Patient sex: F
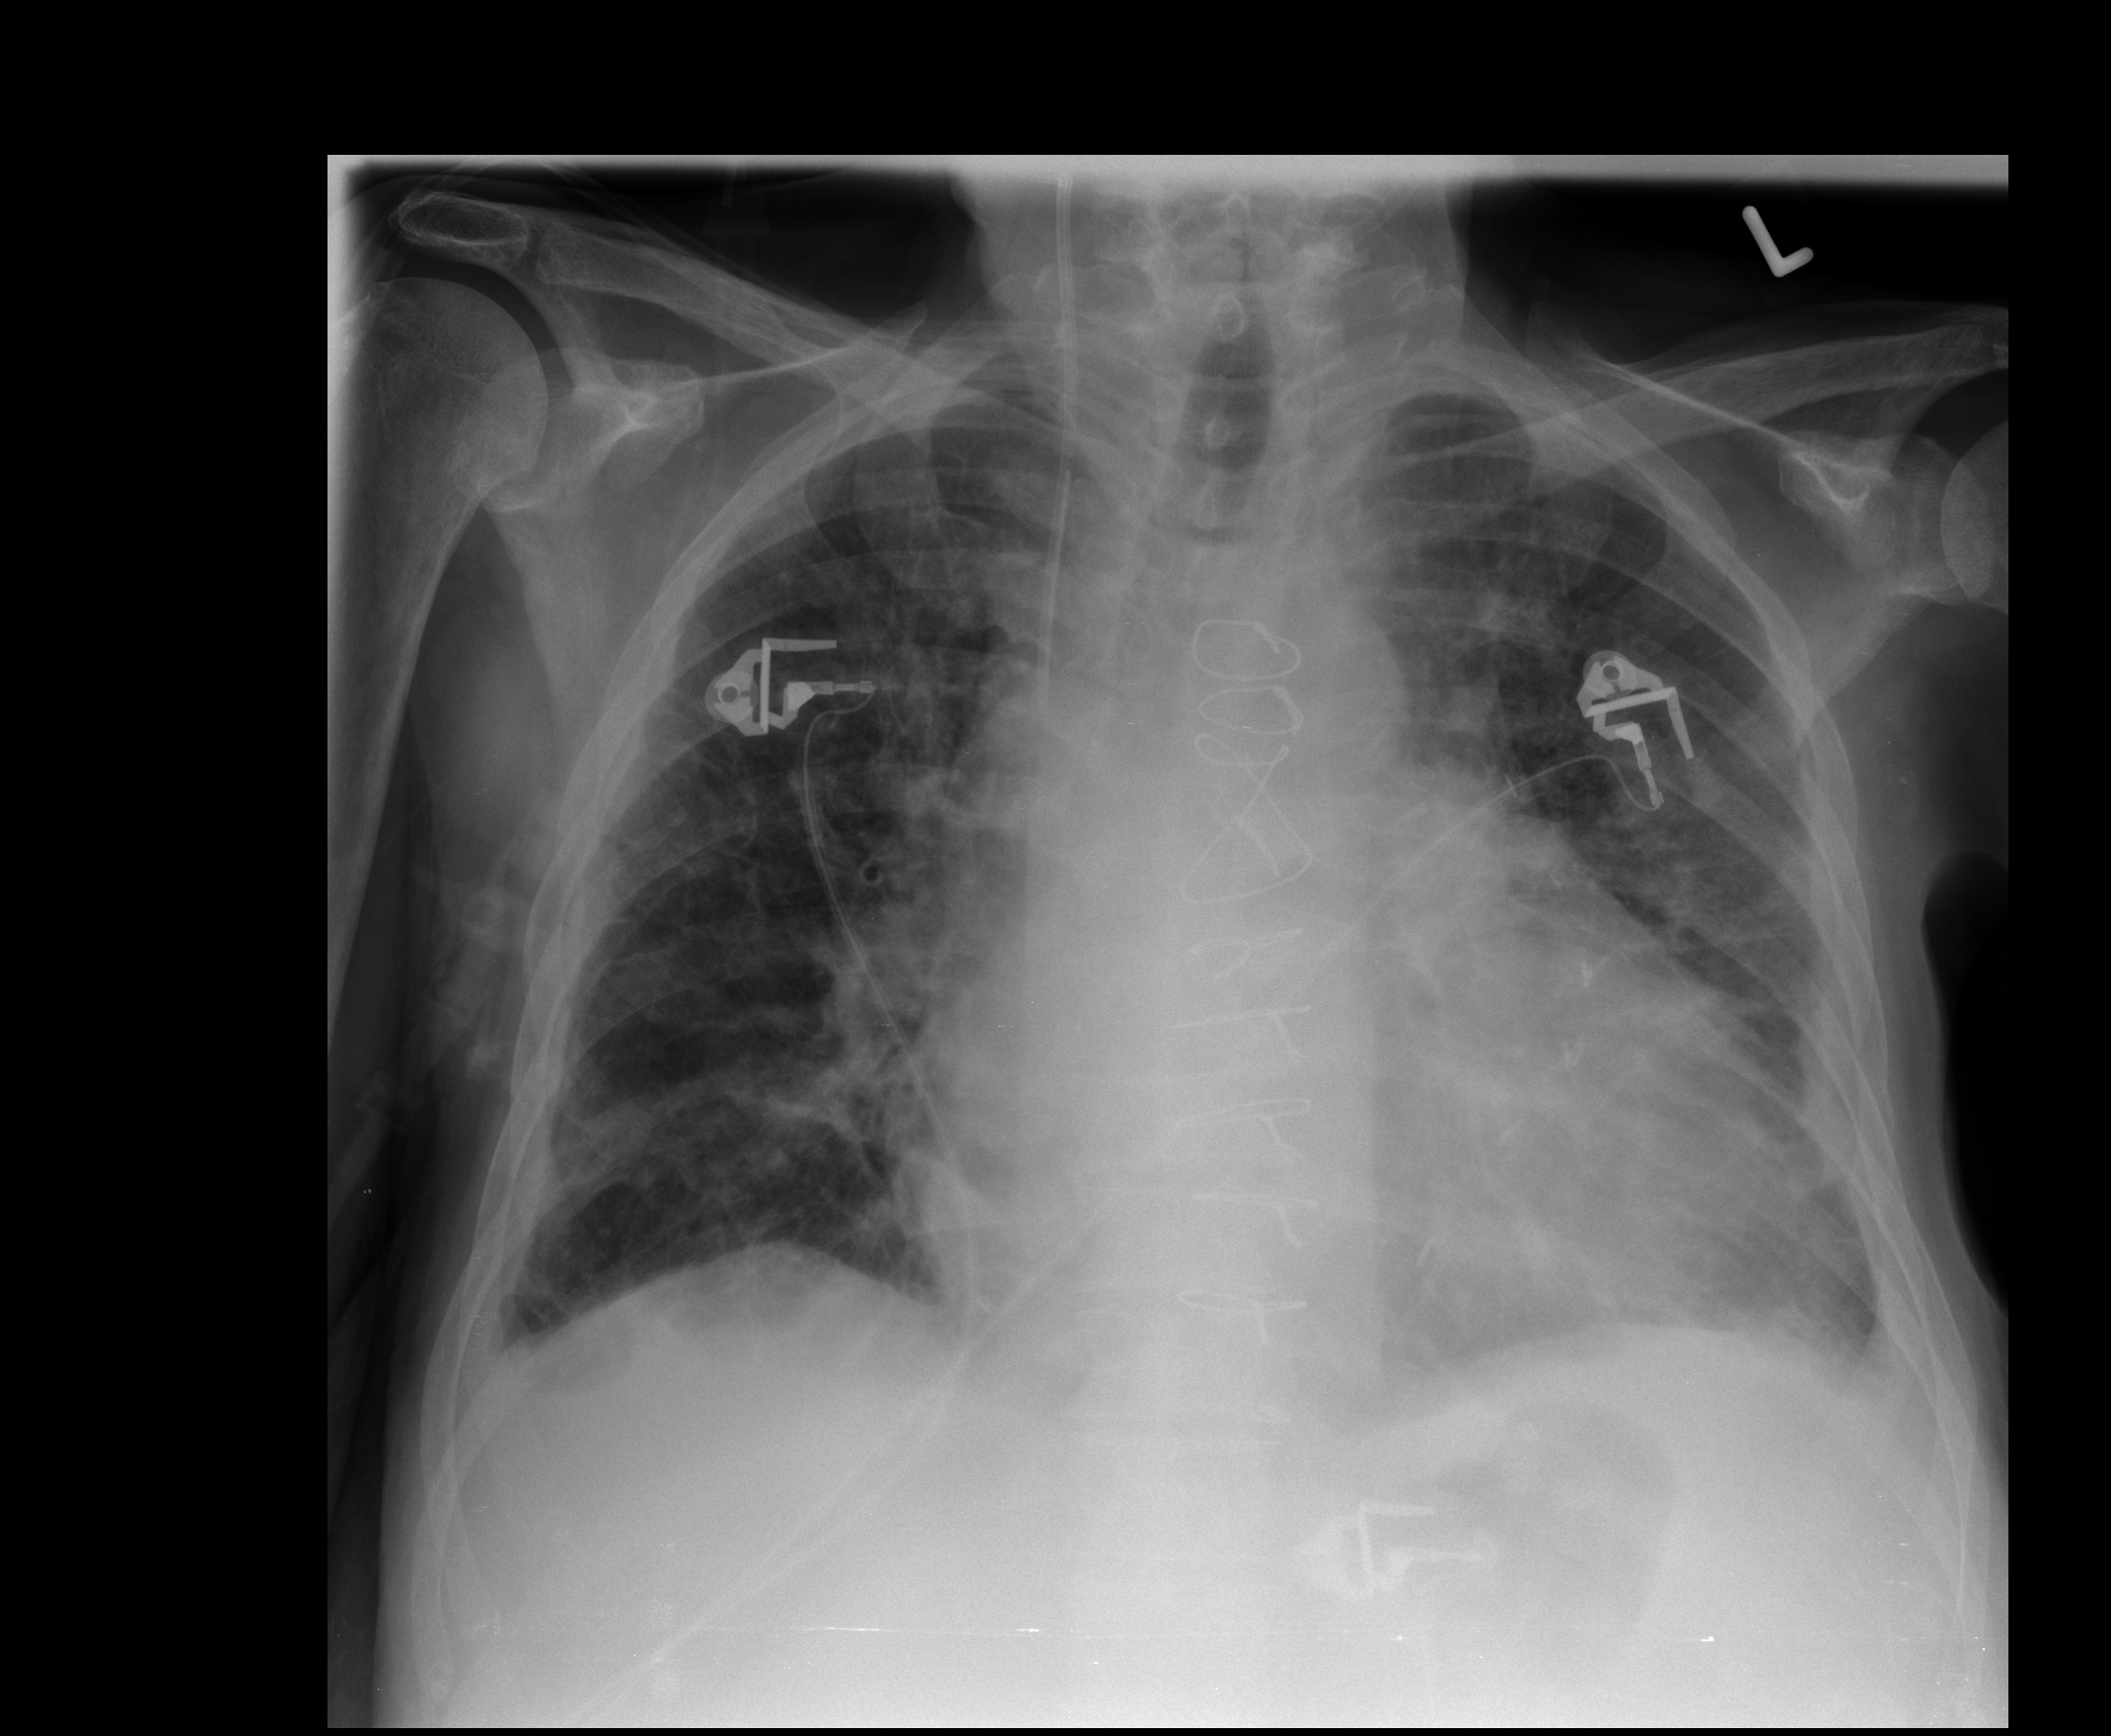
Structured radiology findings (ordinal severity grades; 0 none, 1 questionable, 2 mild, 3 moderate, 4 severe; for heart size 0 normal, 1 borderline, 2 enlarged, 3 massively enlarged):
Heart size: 2
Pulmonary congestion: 1
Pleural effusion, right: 0
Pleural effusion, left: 0
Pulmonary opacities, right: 0
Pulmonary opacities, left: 0
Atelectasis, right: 2
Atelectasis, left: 2